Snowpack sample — Buffalo Mountain, Silverthorne, Colorado, USA (1/25/25, 10:11 AM MST)
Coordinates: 39.6222, -106.1139
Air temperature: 22 °F
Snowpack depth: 110 cm
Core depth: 20 cm
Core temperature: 48.2 °F
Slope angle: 12°, slope face: 102°
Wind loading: high
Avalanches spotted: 0
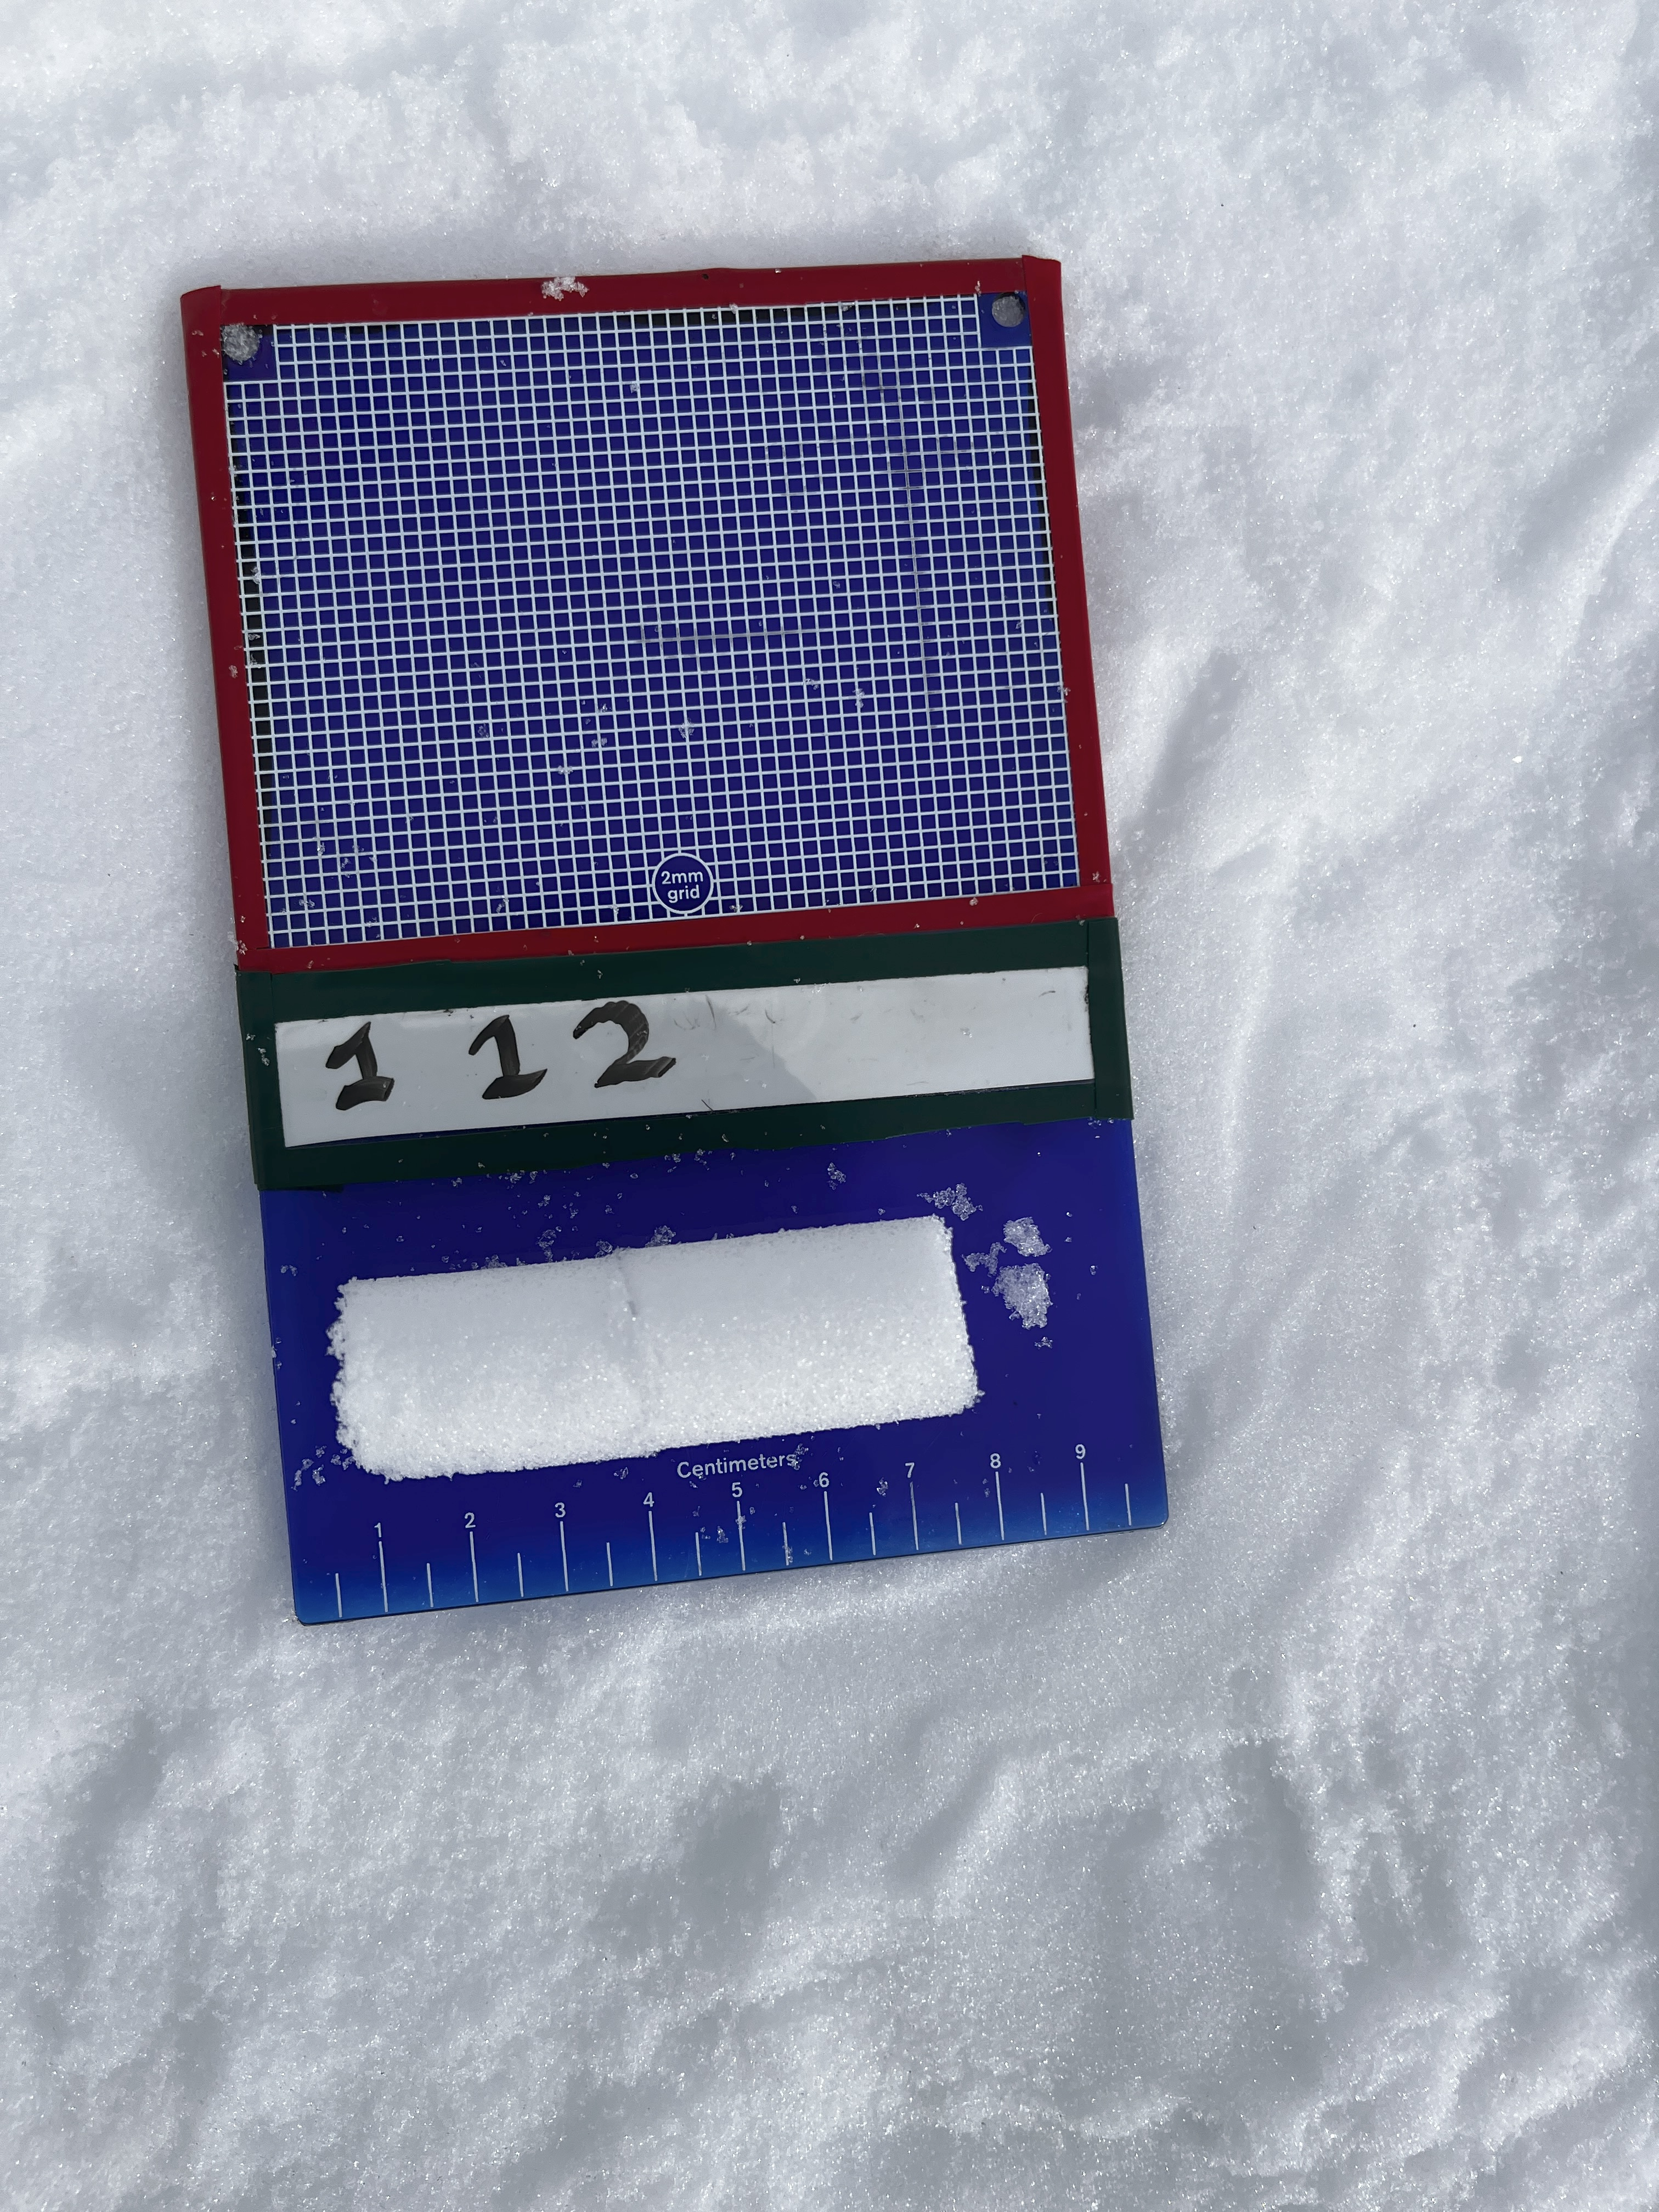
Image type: crystal_card
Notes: No avalanches nearby, collected on the outskirts of a fire break 15 meters from the treeline, on way to Buffalo and Red Mountain